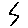
Label: zigzag